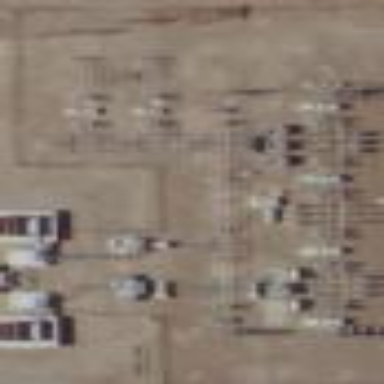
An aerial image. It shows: Power substation.